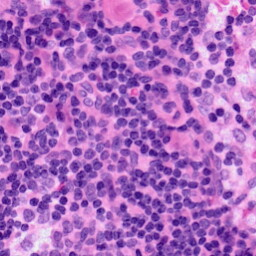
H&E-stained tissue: LymphNode